Question: I am AppleScripting Adobe Illustrator CS3. Here is (part of) my code:
'''
tell application "Adobe Illustrator"
tell newDocument
make new rectangle with properties {bounds:{200.0, 400.0, 300.0, 200.0}}
end tell
end tell
'''
I copied the 'make new rectangle' part from page 153 of <URL>, from Adobe's website.
But what are the 'bounds'??? When I run the script, they don't match up with the co-ordinates of the rectangle:

How do I convert from co-ordinates to bounds? My canvas size is '1920' by '1080'.
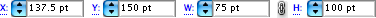
Answer: Well, as it says in the <URL> on p.153, the 'bounds' are as follows:
1. left-most horizontal
2. top vertical
3. right-most horizontal
4. bottom vertical
bound of the rectangle, measured from the bottom left corner (0, 0). The X and Y coordinates you see will be the coordinates of the rectangle's center point. However, the width and height in your screenshot are strange: when running your code (with 'bounds:{200, 400, 300, 200}'), I obtained a rectangle having its center at X=250, Y=300, and dimensions of W=100, H=200, as expected.